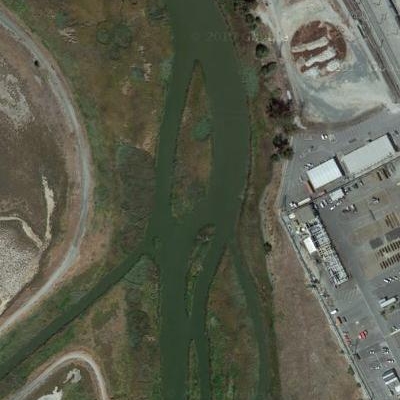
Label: dRiverLake